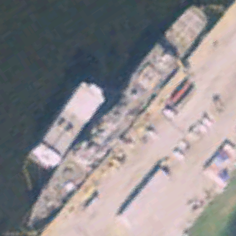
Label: cruiser